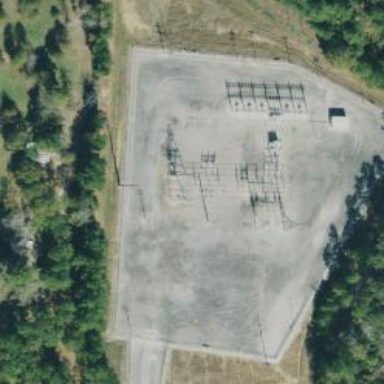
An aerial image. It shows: Outdoor power substation surrounded by fence. The substation operates at the distribution level.